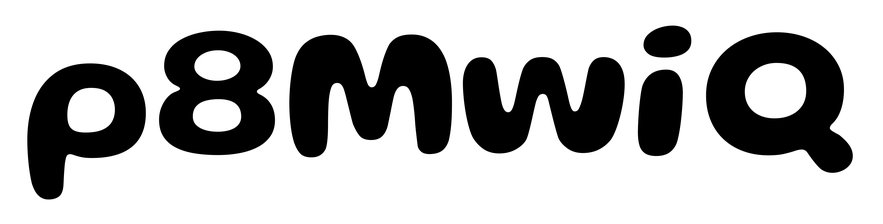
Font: Gluten_SemiBold